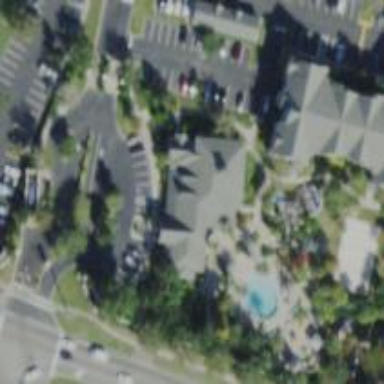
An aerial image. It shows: Apartment used for tourism.